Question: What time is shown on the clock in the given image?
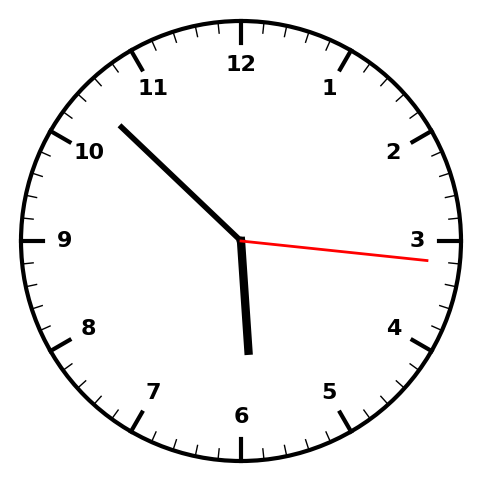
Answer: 05:52:16